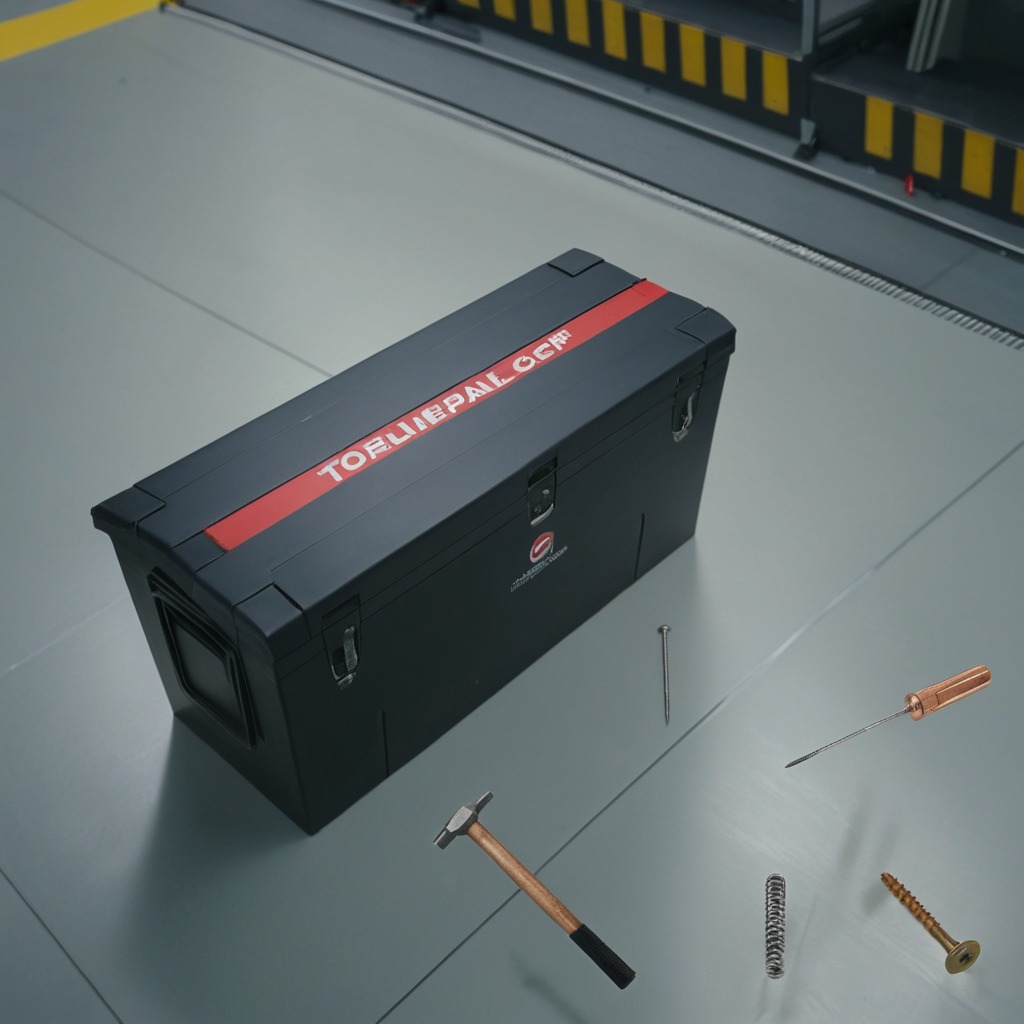
A hammer, an iron nail, a metal machine screw, a coiled metal spring, and a screwdriver are lying on the toolbox surface in an airplane hangar workshop 8K.